A spectrogram of one vibration snapshot from a rotating bearing is shown (time on one axis, frequency on the other). Based on the visible evidence, which condition applies: normal, inner_race, outer_race, ball?
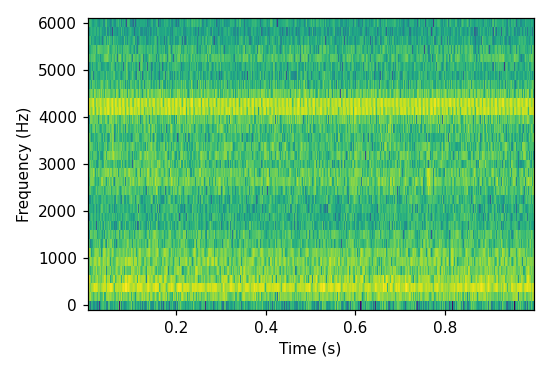
Answer: normal